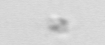
Label: detritus